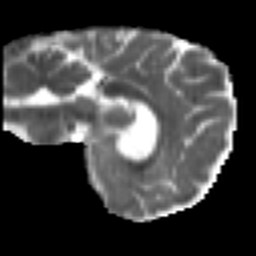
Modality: MD
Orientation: sagittal
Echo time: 0.087 s